Question: I have a excel file with three sheets: sheet 1, sheet 2, sheet 3.
Each sheet has column x and y.
I want to put the three plots x-y into one plot like below

What I did was read each sheets separately, and 'plot + lines'.
Is there any loop method to do this? Because I'll have more than three sheets.
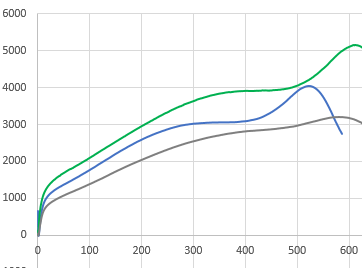
Answer: I think a good approach here would be to read each sheet into a list of data frames, stack them into a single data frame that includes an identifier for the source sheet, and then plot using ggplot2.
Here's an example with a simple Excel file called 'test.xlsx' that I created. It has three sheets, each with four rows of data, as illustrated below. The code assumes that the Excel file is in the current working directory. If not, provide the appropriate path to the file when you read the data. I've used the 'readxl' package to read the data. This method generalizes to an Excel workbook with any number of sheets with the same column names (though you could do additional processing to deal with different column names in different sheets).
'''
library(readxl)
library(dplyr)
library(ggplot2)
# Get sheet names
sht = excel_sheets("test.xlsx")
sht
'''
> '''
[1] "Sheet 3" "Sheet 2" "Sheet1"
'''
'''
# Read each sheet into a list
df = lapply(setNames(sht, sht), function(s) read_excel("test.xlsx", sheet=s))
df
'''
> '''
$'Sheet 3'
x y
1 1 10
2 2 11
3 3 12
4 4 13
$'Sheet 2'
x y
1 1 5
2 2 6
3 3 7
4 4 8
$Sheet1
x y
1 1 1
2 2 2
3 3 3
4 4 4
'''
'''
# Convert to a single data frame with a column for the source sheet
df = bind_rows(df, .id="Sheet")
# Plot
ggplot(df, aes(x,y,colour=Sheet)) +
geom_line() +
scale_y_continuous(limits=c(0,max(df$y))) +
theme_classic()
'''
<URL>